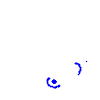
Particle: kaon